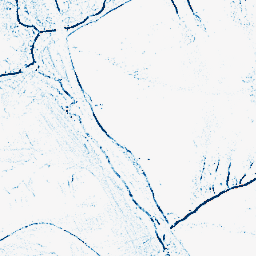
Category: morphological
Decomposition family: morphological_square
Decomposition parameters: operation: closing
size: 3
Upsampling method: sinc_blackman
Upsampling parameters: scale: 2
kernel_size: 8
Upsampling scale: 2